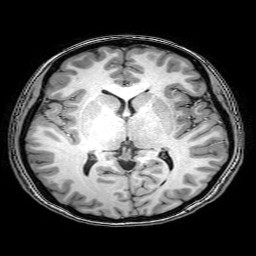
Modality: T1w
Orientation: coronal
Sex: female
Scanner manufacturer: philips
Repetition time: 0.008116 s
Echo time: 0.00371 s